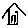
Label: house